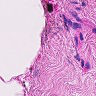
Metastatic tissue present: no